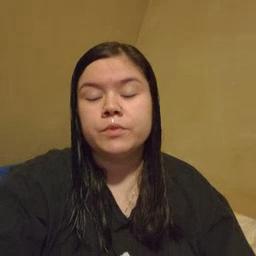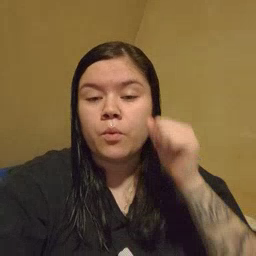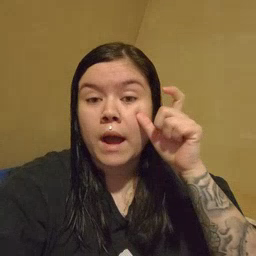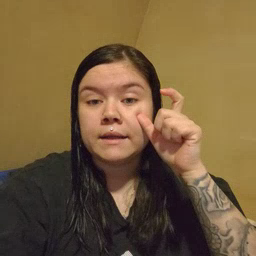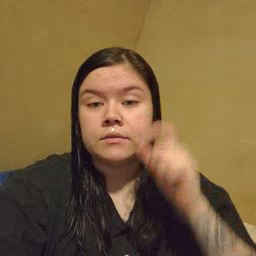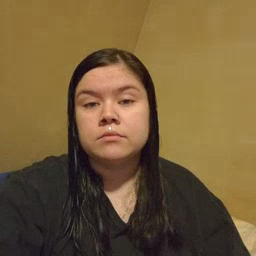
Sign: wake